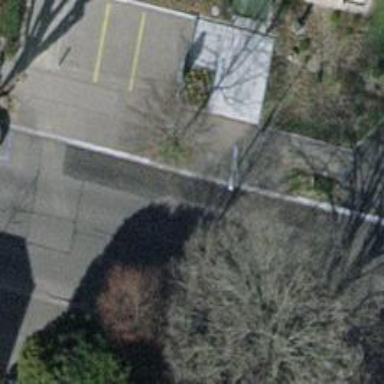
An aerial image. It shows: Avenue lined with trees.